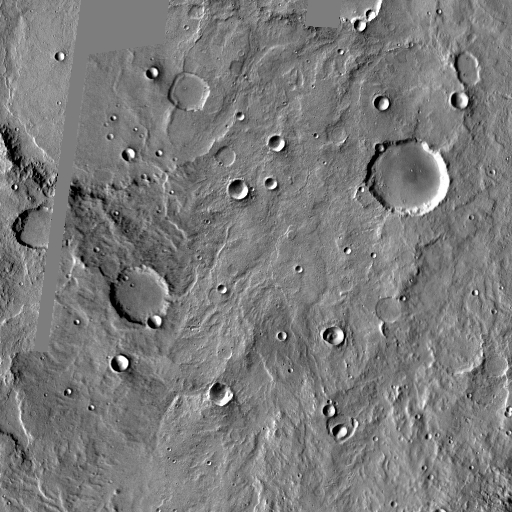
Crater classes present: Background, Other, Buried